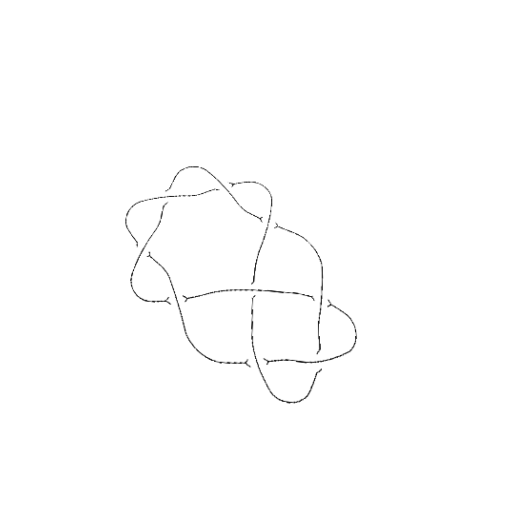
Crossing number: 9